Field crop: tomato
Growth stage: 1
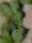
Species: solanum